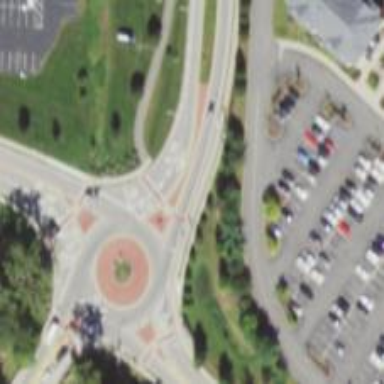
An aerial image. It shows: Tertiary road that leads to roundabout.